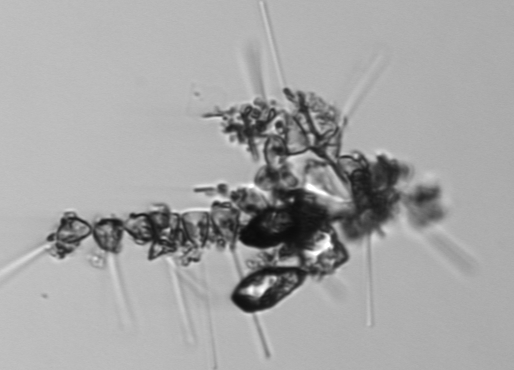
Label: Asterionellopsis_glacialis